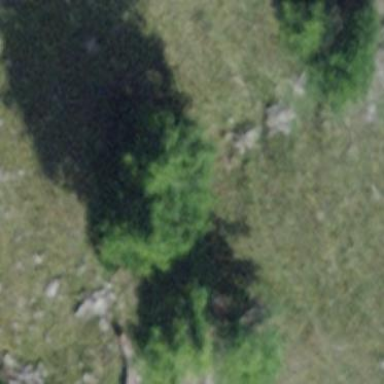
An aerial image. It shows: Forest area.